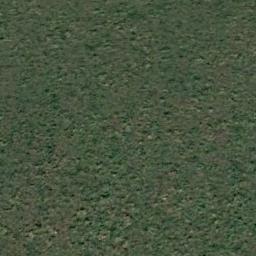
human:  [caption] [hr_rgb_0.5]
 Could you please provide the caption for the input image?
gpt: The meadow is consist of green grass and dry grass .

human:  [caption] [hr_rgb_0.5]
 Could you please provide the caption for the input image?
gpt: This meadow has different sparsity in different places .

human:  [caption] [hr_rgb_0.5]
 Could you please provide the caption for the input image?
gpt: The entire image is dominated by grass .

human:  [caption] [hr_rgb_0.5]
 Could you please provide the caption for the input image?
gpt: The meadow is dense but uneven .

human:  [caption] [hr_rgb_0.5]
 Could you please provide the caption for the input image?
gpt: A dense meadow with many green grass .